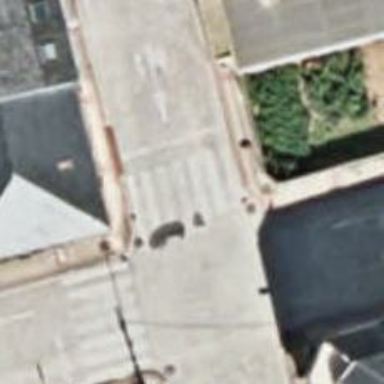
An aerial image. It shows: Zebra crossing on footway.